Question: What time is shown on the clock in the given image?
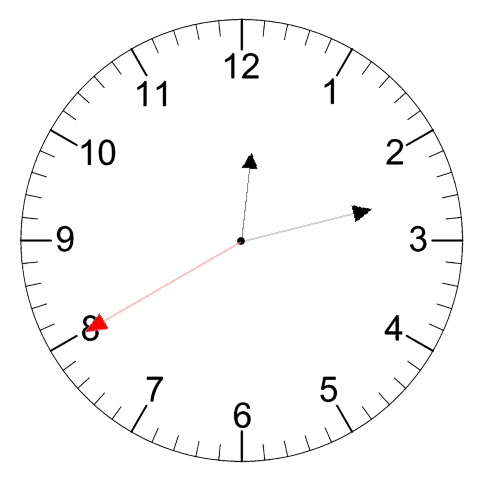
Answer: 12:12:40